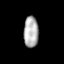
Tissue: lung
Cell type: Epithelial cells
Senescence score: 0.2172
Nuclear area (px): 452
Mean DAPI intensity: 175.566